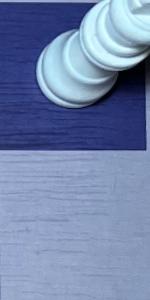
Label: Empty